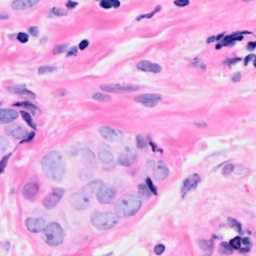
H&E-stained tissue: Breast